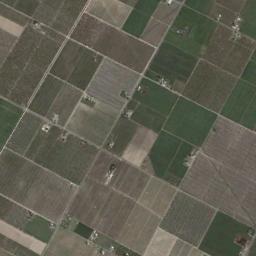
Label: rectangular_farmland